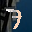
Label: 7